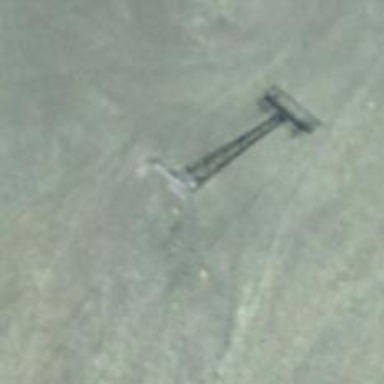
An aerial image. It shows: Pylon for aerialway.